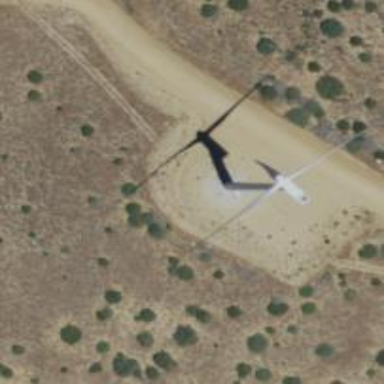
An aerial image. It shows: Wind generator in the form of horizontal axis wind turbine.